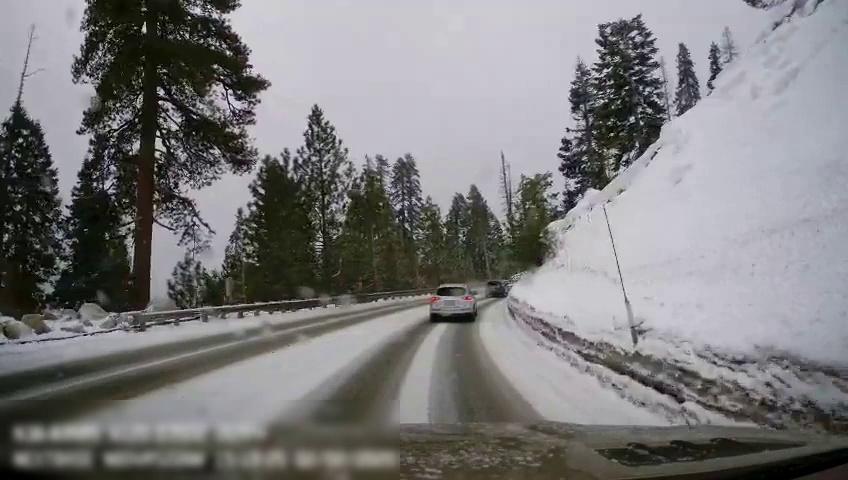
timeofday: Day
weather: Snowy
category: Drivable Space
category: Vehicles | Car
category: Vehicles | Car